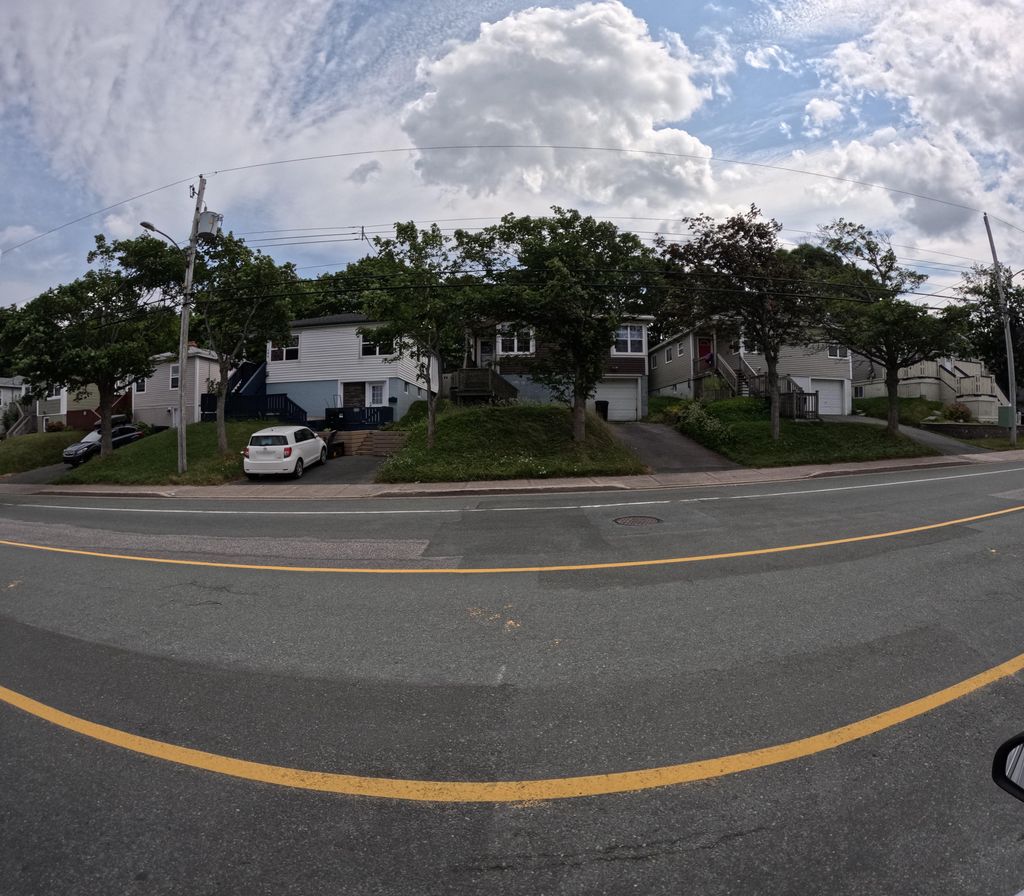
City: st_johns